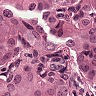
Metastatic tissue present: yes